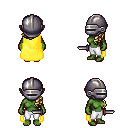
a pixel art fantasy rpg character, female body template, orc, green skin, yellow cape, white pants, blonde left-swept hairstyle, metal helm, dagger, four views (front, back, left, right), 2x2 character sprite sheet, small pixel art, hard edges, no anti-aliasing